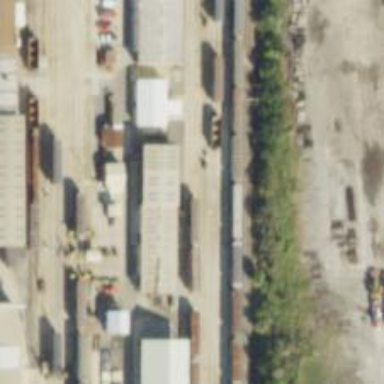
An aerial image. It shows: Railway yard used for servicing trains.